Interaction volume radius: 10 \u00c5
Interaction volume height: 10 \u00c5
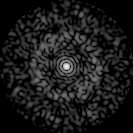
Disorder parameter: 0.8132